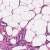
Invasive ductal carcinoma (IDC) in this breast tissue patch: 0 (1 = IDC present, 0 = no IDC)